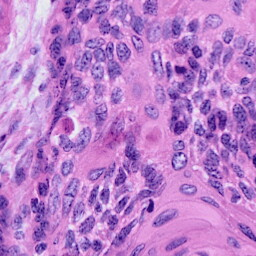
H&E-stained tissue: Cervix